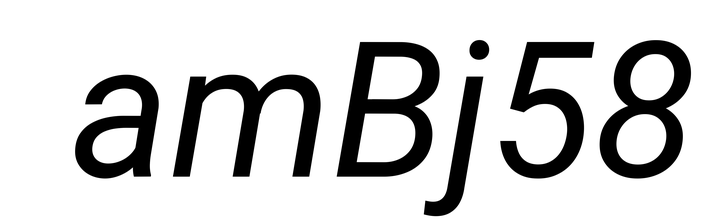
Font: Roboto-Italic_Italic